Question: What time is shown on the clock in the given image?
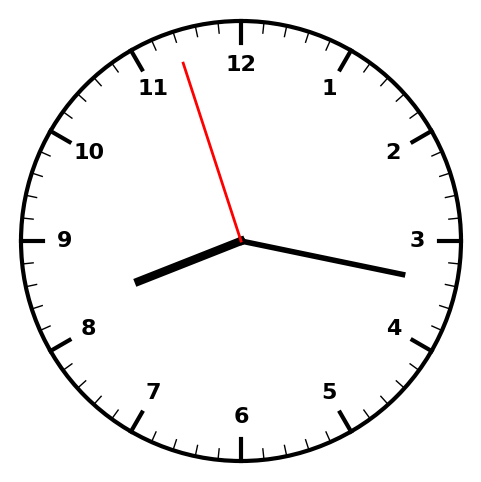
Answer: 08:16:57